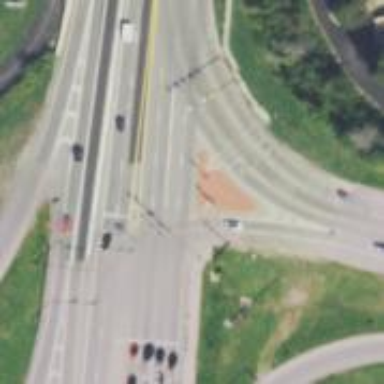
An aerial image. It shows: Asphalt road with separate sidewalk. The road is classified as trunk highway.